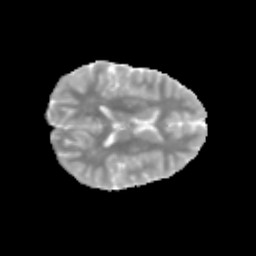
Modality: MD
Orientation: axial
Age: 12
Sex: female
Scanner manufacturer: siemens
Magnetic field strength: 3 T
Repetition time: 3.8 s
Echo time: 0.07 s